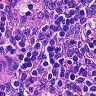
Metastatic tissue present: no